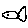
Label: fish